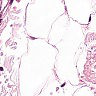
Metastatic tissue present: no